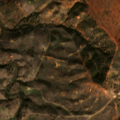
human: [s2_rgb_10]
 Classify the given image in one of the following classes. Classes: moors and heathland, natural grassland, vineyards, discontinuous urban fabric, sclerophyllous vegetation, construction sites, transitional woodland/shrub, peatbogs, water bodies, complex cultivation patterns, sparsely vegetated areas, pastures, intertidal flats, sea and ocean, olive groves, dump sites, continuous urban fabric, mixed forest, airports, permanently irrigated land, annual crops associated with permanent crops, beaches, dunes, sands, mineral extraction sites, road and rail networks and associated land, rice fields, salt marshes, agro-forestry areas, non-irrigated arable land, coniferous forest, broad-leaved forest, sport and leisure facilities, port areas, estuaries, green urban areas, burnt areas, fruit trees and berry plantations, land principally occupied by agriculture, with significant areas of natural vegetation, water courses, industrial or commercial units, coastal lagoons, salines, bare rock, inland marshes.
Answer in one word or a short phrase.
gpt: non-irrigated arable land, pastures, complex cultivation patterns, sclerophyllous vegetation, transitional woodland/shrub